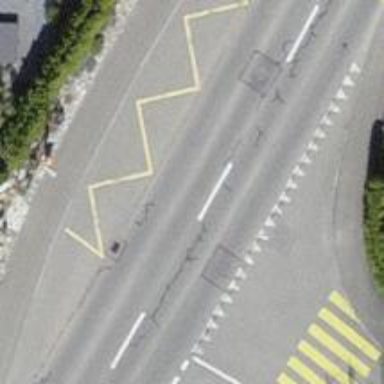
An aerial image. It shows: Bus stop with designated stop position for public transport.